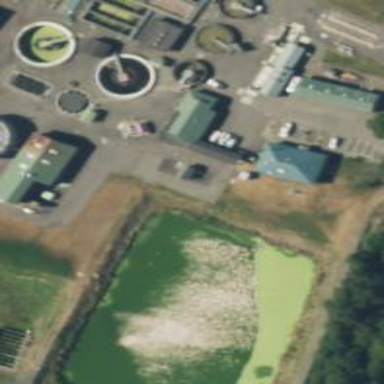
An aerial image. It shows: Wastewater plant located near water.